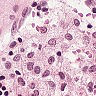
Metastatic tissue present: no